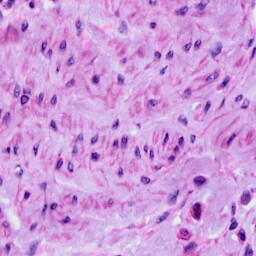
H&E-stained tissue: Cervix